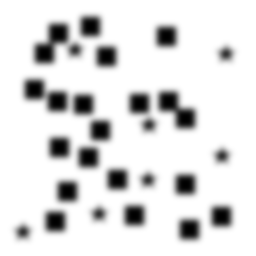
Squares: 21
Triangles: 0
Stars: 7
Total shapes: 28